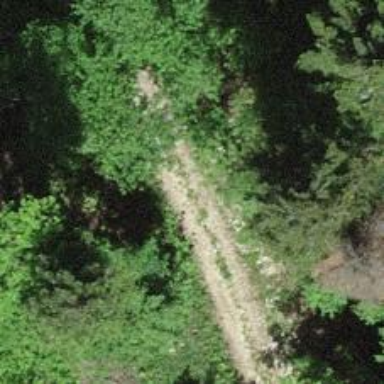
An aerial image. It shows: Track road with grade4 tracktype.